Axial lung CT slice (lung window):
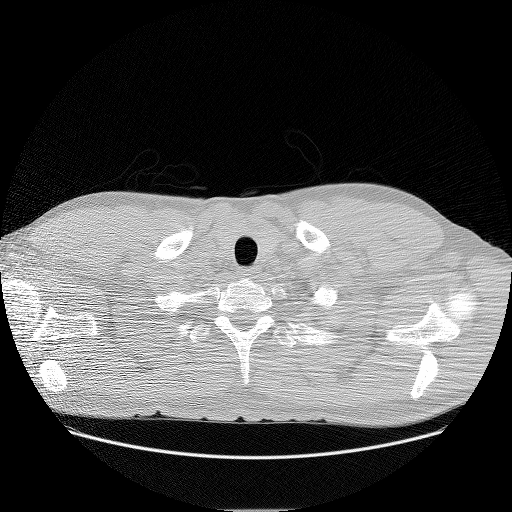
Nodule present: no